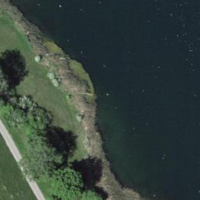
EUNIS habitat code: 14
Species observed at this site:
Prunus padus